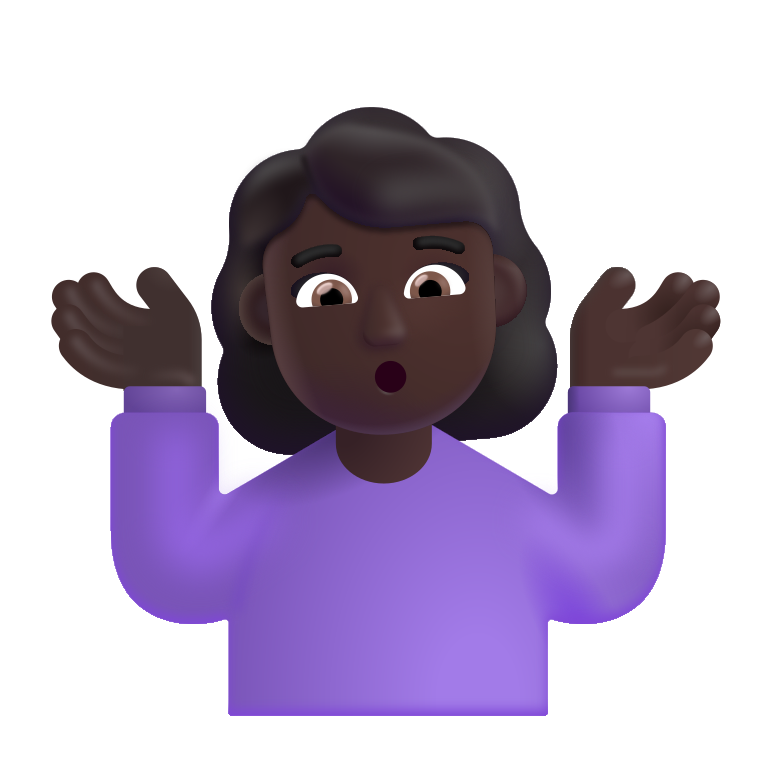
woman shrugging color dark